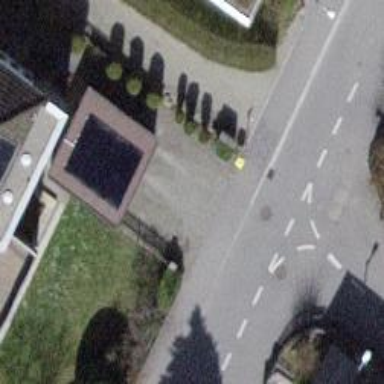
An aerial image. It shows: Post box.